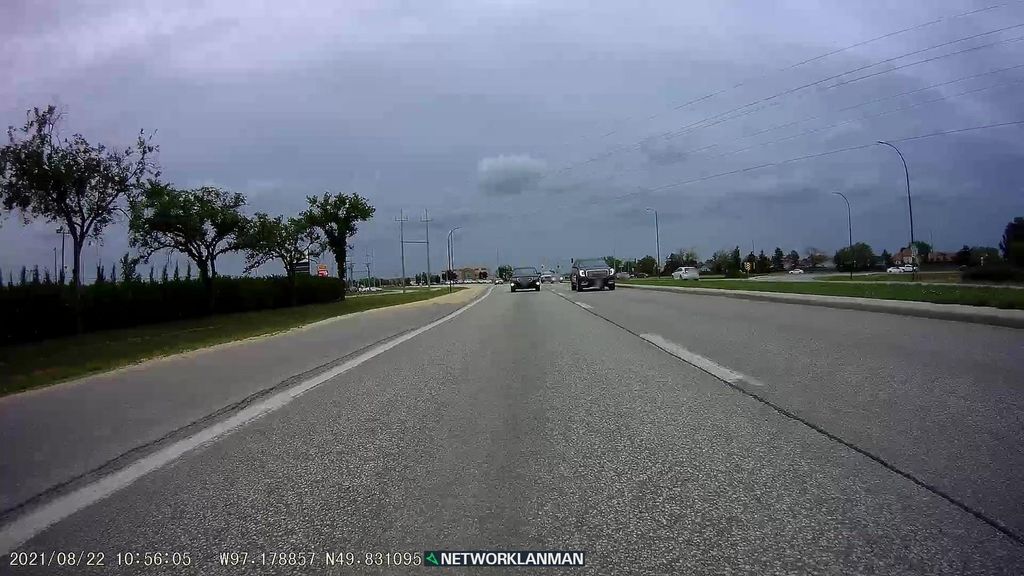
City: winnipeg